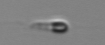
Label: flagellate_morphotype3